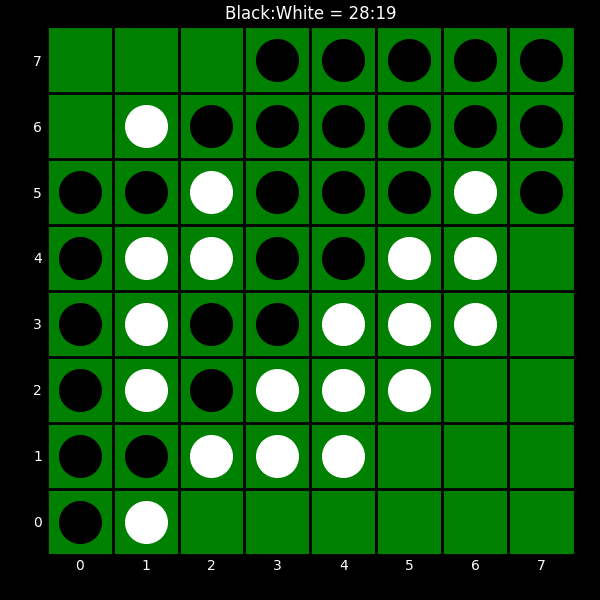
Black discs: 28
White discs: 19